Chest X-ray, PA view. Patient: 47 years old, sex F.
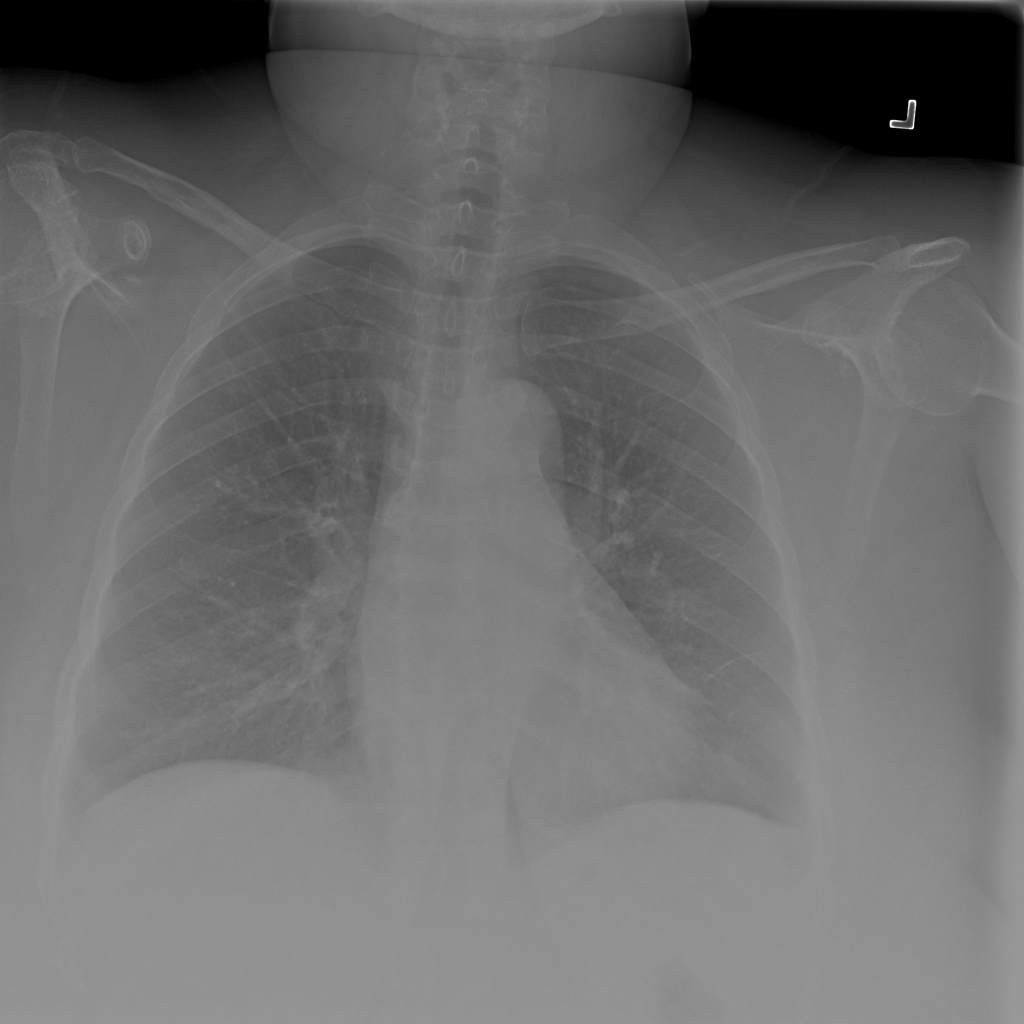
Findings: No Finding